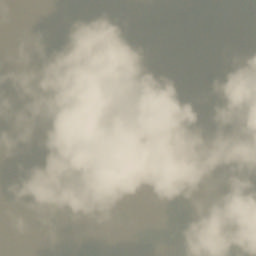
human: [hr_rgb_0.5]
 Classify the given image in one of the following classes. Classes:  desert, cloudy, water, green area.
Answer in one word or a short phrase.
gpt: cloudy